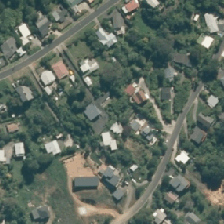
Land cover: urban_build_up